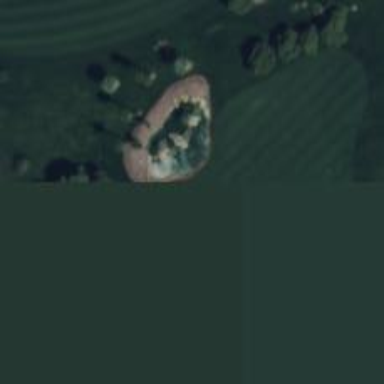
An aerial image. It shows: Water hazard on golf course.